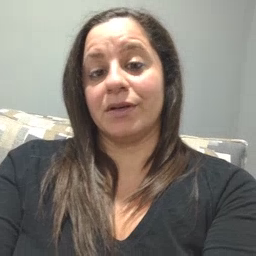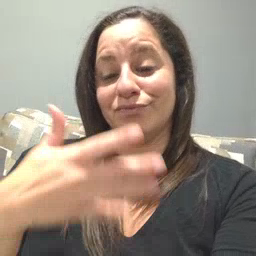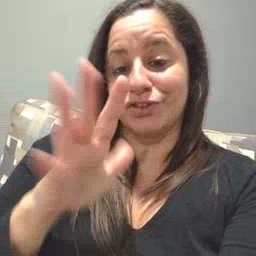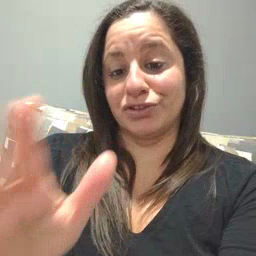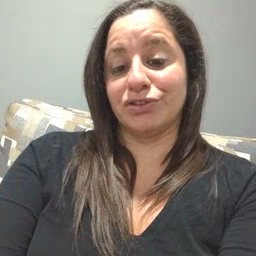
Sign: finish